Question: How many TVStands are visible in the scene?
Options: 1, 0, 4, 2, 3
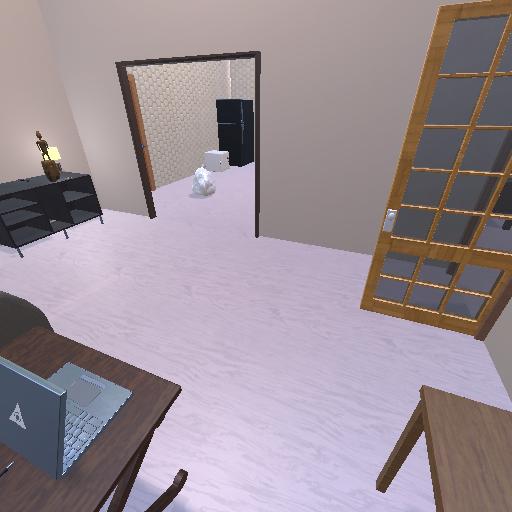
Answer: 1